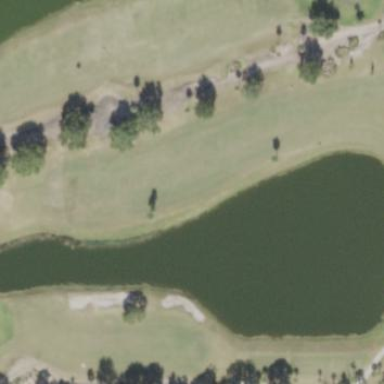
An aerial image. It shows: Water hazard on golf course. The hazard is natural water feature.